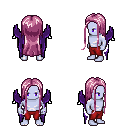
a pixel art fantasy rpg character, male body template, dark elf, purple skin, purple wings, red pants, pink extra-long hairstyle, four views (front, back, left, right), 2x2 character sprite sheet, small pixel art, hard edges, no anti-aliasing